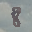
Label: 8